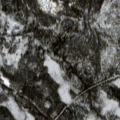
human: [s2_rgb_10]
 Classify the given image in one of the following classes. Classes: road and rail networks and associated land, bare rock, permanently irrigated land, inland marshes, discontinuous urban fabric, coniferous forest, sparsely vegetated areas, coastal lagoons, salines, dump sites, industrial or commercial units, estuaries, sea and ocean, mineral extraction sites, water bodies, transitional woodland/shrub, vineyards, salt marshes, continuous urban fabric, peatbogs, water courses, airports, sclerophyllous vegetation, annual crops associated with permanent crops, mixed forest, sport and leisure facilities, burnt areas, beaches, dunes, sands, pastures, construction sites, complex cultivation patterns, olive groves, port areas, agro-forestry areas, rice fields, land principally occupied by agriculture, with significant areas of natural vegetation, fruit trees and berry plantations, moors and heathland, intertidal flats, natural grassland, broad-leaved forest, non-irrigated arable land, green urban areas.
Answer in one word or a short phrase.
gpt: coniferous forest